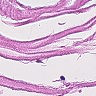
Metastatic tissue present: no